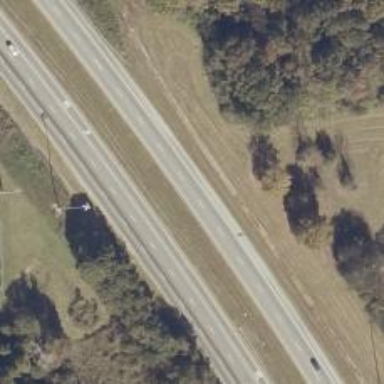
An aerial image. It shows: This image shows trunk highway that functions as expressway.